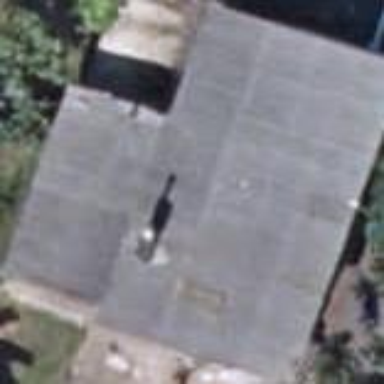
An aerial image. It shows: Simple house.